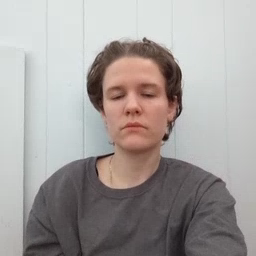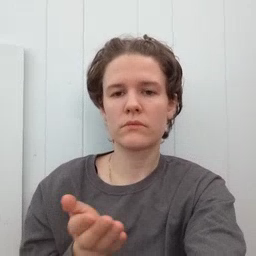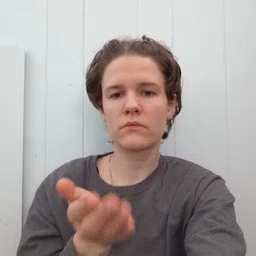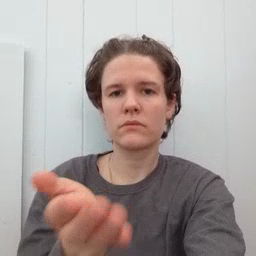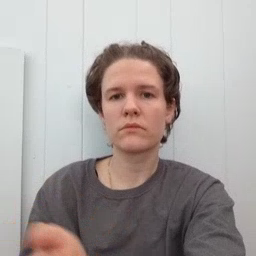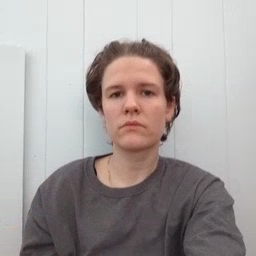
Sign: boat